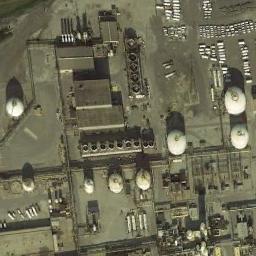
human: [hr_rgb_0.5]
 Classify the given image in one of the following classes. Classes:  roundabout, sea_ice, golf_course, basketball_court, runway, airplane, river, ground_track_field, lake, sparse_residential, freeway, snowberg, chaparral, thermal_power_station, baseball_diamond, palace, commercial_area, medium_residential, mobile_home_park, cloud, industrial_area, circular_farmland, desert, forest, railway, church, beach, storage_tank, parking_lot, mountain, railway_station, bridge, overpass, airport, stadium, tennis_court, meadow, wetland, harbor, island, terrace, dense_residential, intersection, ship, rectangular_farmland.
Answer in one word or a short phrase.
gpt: storage_tank